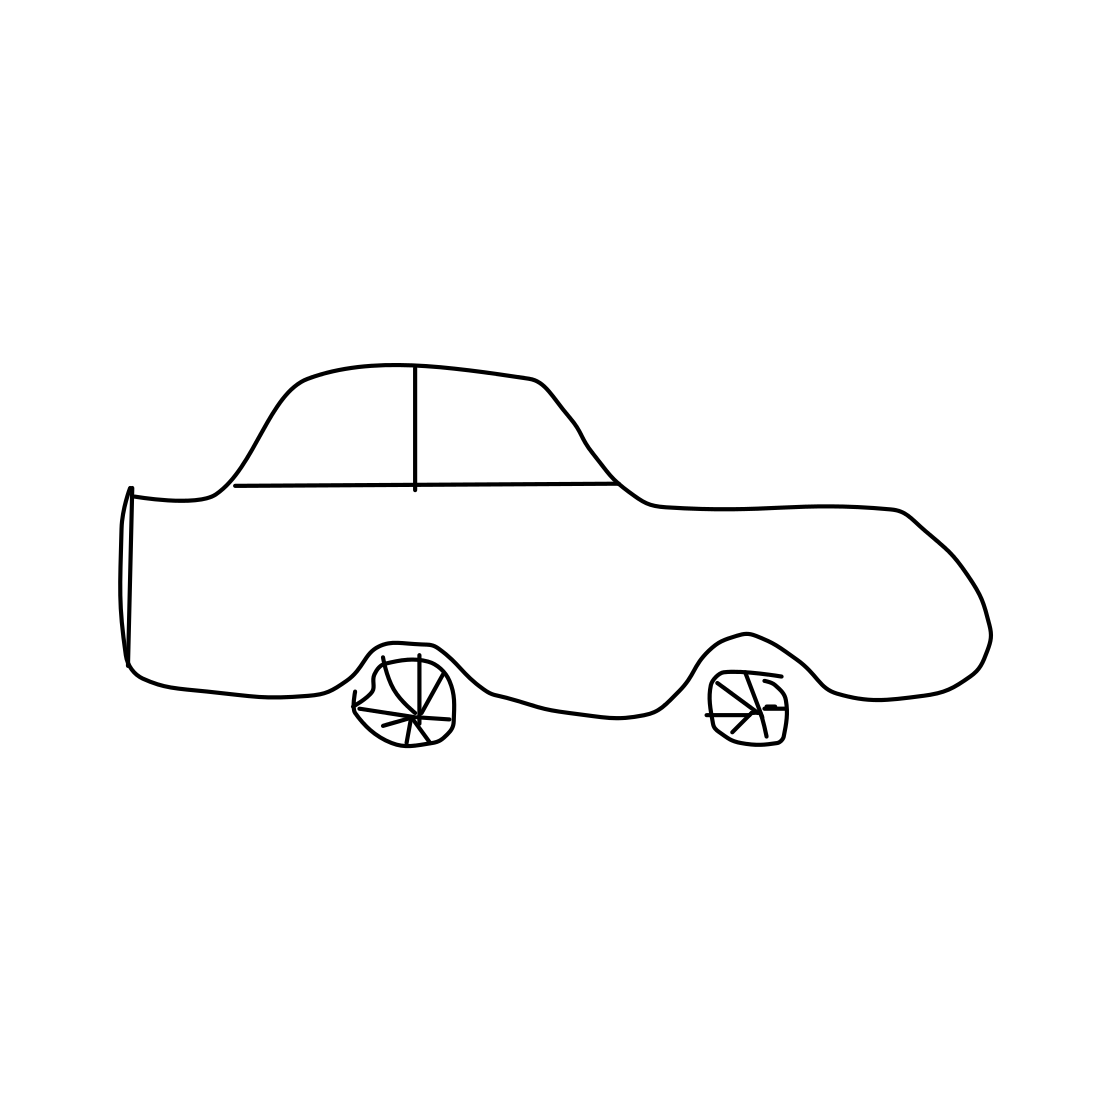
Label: truck